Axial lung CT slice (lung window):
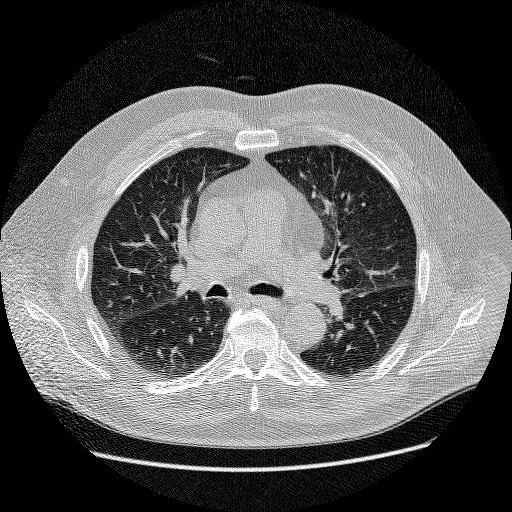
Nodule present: no